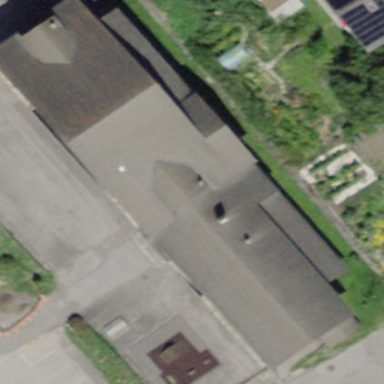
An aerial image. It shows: Preparatory school building.